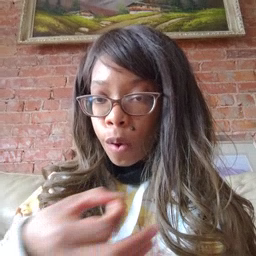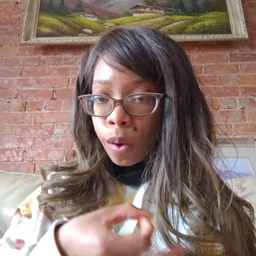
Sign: penny